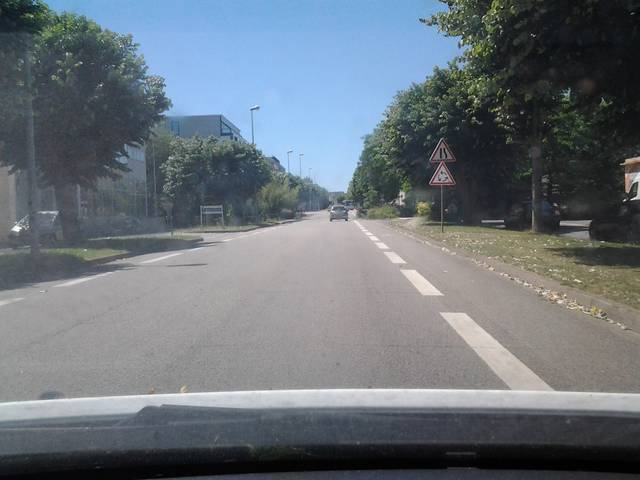
Region: France
Coordinates: 46.665, -1.422